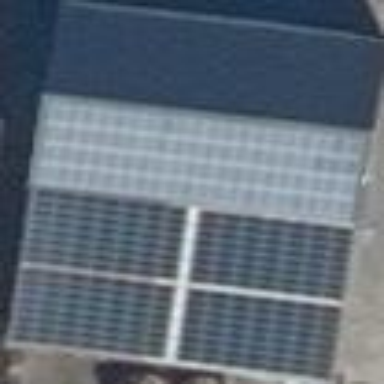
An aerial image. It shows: Solar photovoltaic panel generating electricity. It is small installation located on building.